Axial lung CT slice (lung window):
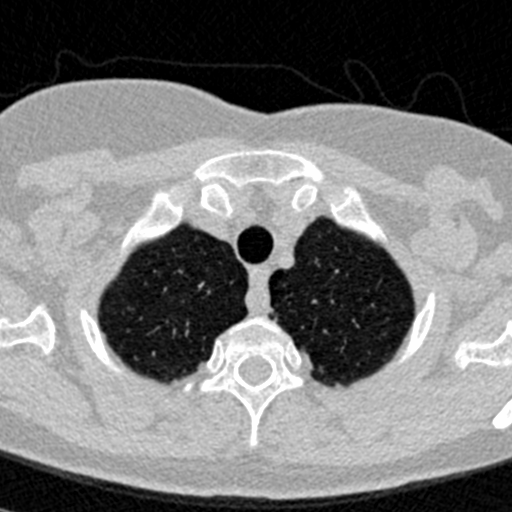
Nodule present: no